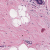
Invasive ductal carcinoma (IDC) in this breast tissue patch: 0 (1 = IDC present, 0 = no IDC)